Question: I'd like to add a custom filter field to "Add News" page in Redmine,
so that when I add a new news I could select group of users the email should be sent to.
The field itself is a list of Redmine User groups and every user is assigned to at least 1 of them.
Has anybody done this? Any suggestions would be appreciated
I've located the 3 files related to the issue:
- - -
So far I've done only 1 modification in Redmine, which sends added news to all registered users.
File: /app/modelsmailer.rb
## Overview:

EDIT:
'''
def create
@news = News.new(:project => @project, :author => User.current)
@news.safe_attributes = params[:news]
@news.save_attachments(params[:attachments])
if @news.save
#news_added(@news)
if params[:group]
mail :to => GroupsUser.find(params[:group][:ids]).joins(:users).select("users.mail").compact,
:subject => "[#{@news.project.name}] #{l(:label_news)}: #{@news.title}"
else
render :new
end
end
end
'''
But I'm getting error: pointing to line
'''
mail :to => GroupsUser.find
'''
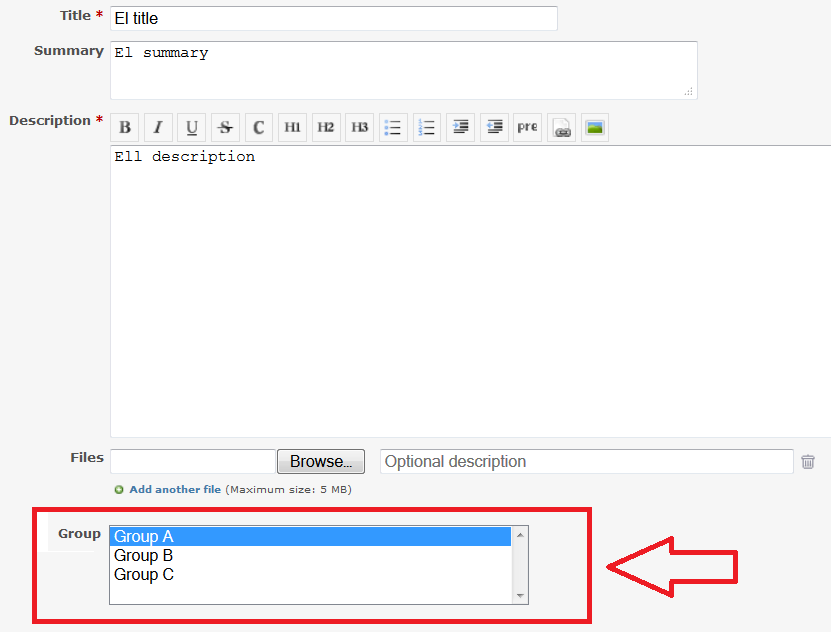
Answer: news_controller.rb:
'''
def new
@news = News.new
@groups = GroupsUser.all
end
'''
news/_form.html.erb:
'''
<%= label_tag :group_ids "Groups"
<%= collection_select :group, :ids, @groups, :id, :name, {}, multiple: true %>
'''
I'm going to have to take a few guesses on what your controllers look like, but I'll give you something close. Based on the mailer function you provided, I'm assuming that was called out of the 'create' controller after the 'News' was saved. I would call the mail function after that. Something like this:
'''
def create
news = News.new(params[:news]
if news.save
news_added(news)
send_mail_to_groups(params[:group][:ids]) if params[:group]
redirect_to ...
else
render :new
end
end
'''
The mailing part should be removed from 'news_added'
'''
def news_added(news)
redmine_headers 'Project' => news.project.identifier
@author = news.author
message_id news
@news = news
@news_url = url_for(:controller => 'news', :action => 'show', :id => news)
end
'''
in favor of its own new routine:
'''
send_mail_to_users_by_group_ids(group_ids)
# Woo: Sent to all users, despite their email settings
mail :to => GroupsUser.find(group_ids).joins(:users).select("users.mail").compact,
:subject => "[#{@news.project.name}] #{l(:label_news)}: #{@news.title}"
end
'''
You might want to add a 'where' clause to only include active users.
I think that's about right. I'm doing it off the top of my head so there's probably a typo or error or two in there. Hopefully it points you in the right direction though.